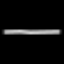
Label: line